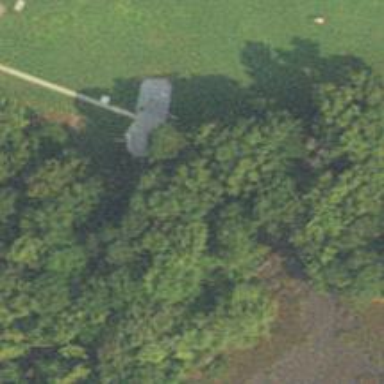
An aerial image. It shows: Disc golf tee area.